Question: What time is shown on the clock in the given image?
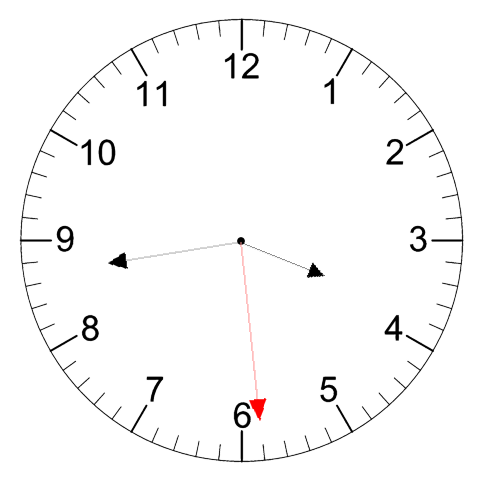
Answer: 03:43:29